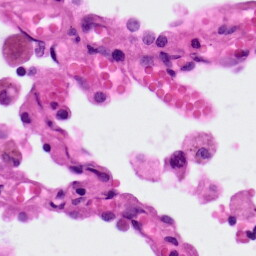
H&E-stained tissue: Lung